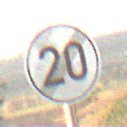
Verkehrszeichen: EndeGeschwindigkeit20
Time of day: SunriseSunset
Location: Outdoor (Nature)
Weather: PartlyCloudy
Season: NotSpecified
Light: Natural